Question: I'm trying to stylish this ListBox with alternate row colors:
'''
<ListBox x:Name="listBox" Background="{x:Null}" SelectionChanged="listBox_SelectionChanged" >
<ListBox.Resources>
<local:AltBackgroundConverter x:Name="AltBackgroundConverter" />
</ListBox.Resources>
<ListBox.ItemTemplate>
<DataTemplate>
<StackPanel Margin="0" Height="50" Background="{Binding Converter={StaticResource AltBackgroundConverter}}" >
<TextBlock Text="{Binding Titulo}" Style="{StaticResource ListViewItemTextBlockStyle}" />
</StackPanel>
</DataTemplate>
</ListBox.ItemTemplate>
</ListBox>
'''
This is the 'AltBackgroundConverter.cs':
'''
public class AltBackgroundConverter : IValueConverter
{
public object Convert(object value, Type targetType, object parameter, string language)
{
if (!(value is int)) return null;
int index = (int)value;
if (index % 2 == 0)
return Colors.White;
else
return Colors.Gray;
}
// No need to implement converting back on a one-way binding
public object ConvertBack(object value, Type targetType, object parameter, string language)
{
throw new NotImplementedException();
}
}
'''
Obviously, it's not working because I'm not achieving how to bind the row number to the converter. As you can see, I'm binding a entire ListBox Item.

I think the solution should be really simple, but I can't find it.
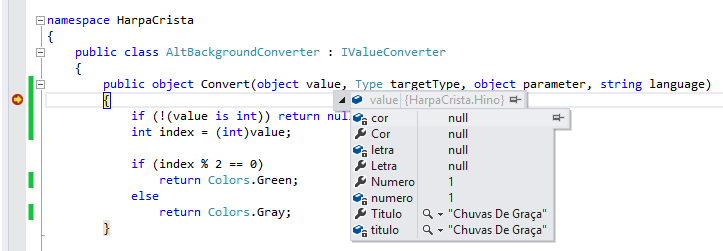
Answer: There are a couple of problems with your solution right now.
1. Your binding to your list items, while the converter needs an integer to figure out if an item is even or odd. Based on your screenshot you should change it so it looks like this: Background="{Binding Numero, Converter={StaticResource AltBackgroundConverter}}"
2. Your converter returns a color, while the Background is a brush, so you could fix it like this: public class AltBackgroundConverter : IValueConverter
{
private Brush whiteBrush = new SolidColorBrush(Colors.White);
private Brush grayBrush = new SolidColorBrush(Colors.Gray);
public object Convert(object value, Type targetType, object parameter, string language)
{
if (!(value is int)) return null;
int index = (int)value;
if (index % 2 == 0)
return whiteBrush;
else
return grayBrush;
}
// No need to implement converting back on a one-way binding
public object ConvertBack(object value, Type targetType, object parameter, string language)
{
throw new NotImplementedException();
}
}
3. Things should start working at this point, but your highlighting will only highlight the text instead of entire rows. This is how you can fix that up: <ListBox.ItemContainerStyle>
<Style
TargetType="ListBoxItem">
<Setter
Property="HorizontalContentAlignment"
Value="Stretch"></Setter>
</Style>
</ListBox.ItemContainerStyle>